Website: slack
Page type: stored-credit-cards
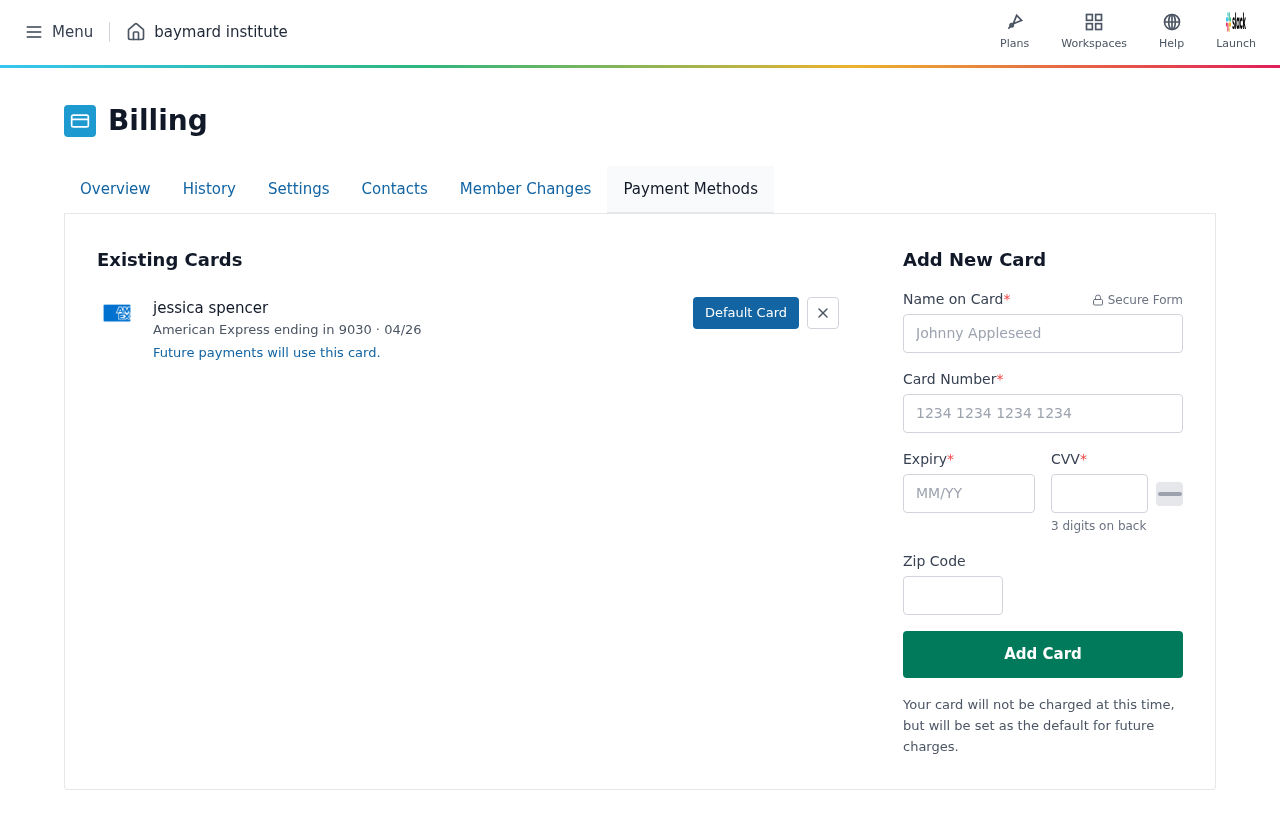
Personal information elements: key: PII_CARD_CVV
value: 7071
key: PII_CARD_EXPIRY
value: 04/26
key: PII_CARD_EXPIRY_MONTH
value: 04
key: PII_CARD_EXPIRY_YEAR
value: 26
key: PII_CARD_LAST4
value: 9030
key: PII_CARD_NUMBER
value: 3417 8595 9599 030
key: PII_CARD_TYPE
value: American Express
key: PII_FULLNAME
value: jessica spencer
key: PII_FULLNAME
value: Jessica Spencer
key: PII_POSTCODE
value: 60978